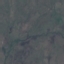
Land use / land cover: HerbaceousVegetation